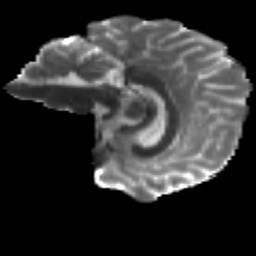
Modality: T2w
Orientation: sagittal
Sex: male
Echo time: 0.114 s